Question: How to replace 200 numbers with an image?
This example :

For example
- -
what php code I need it?
Sorry but I havn't Any code
Thanks in advance
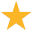
Answer: '''
$votes = 10334;
$starCount = intval($votes/ 200);
$starCount = $starCount > 5 ? 5 : $starCount; //if maximum 5 stars
$a = 1;
$starsString = '';
for ($a; $a <= $starCount; $a++) {
$starsString .= ''; // or '<img src="https://i.stack.imgur.com/EhAy4.gif" alt="here">'
}
echo $starsString;
'''